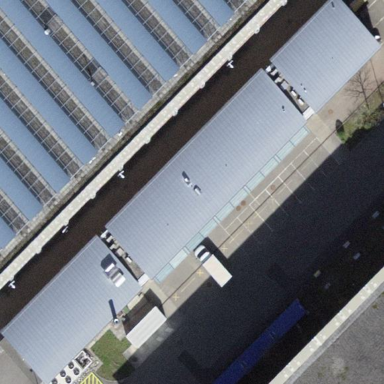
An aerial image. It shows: Industrial building.